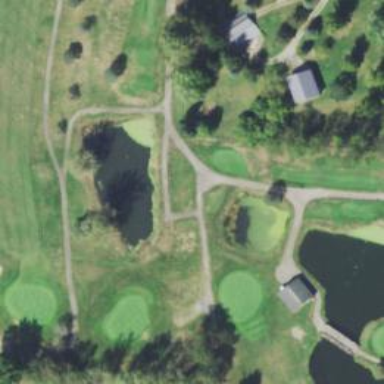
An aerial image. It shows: Golf cartpath that is also road path.